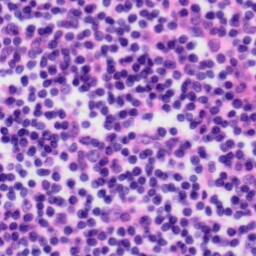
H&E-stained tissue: Tonsil